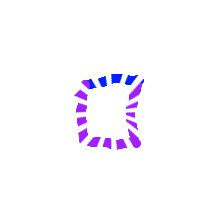
Shape: square